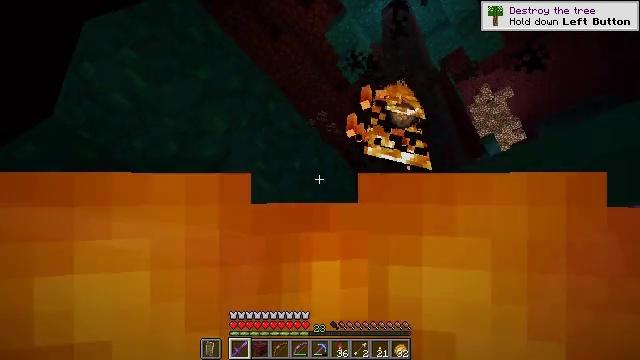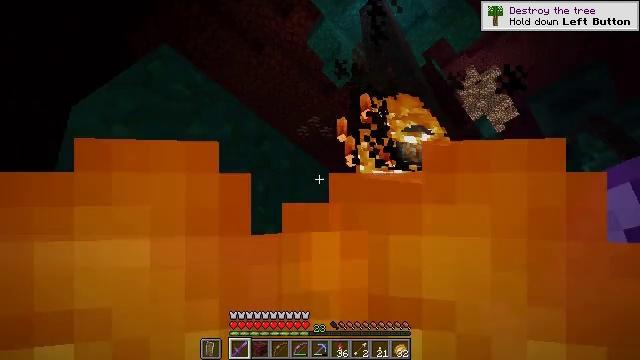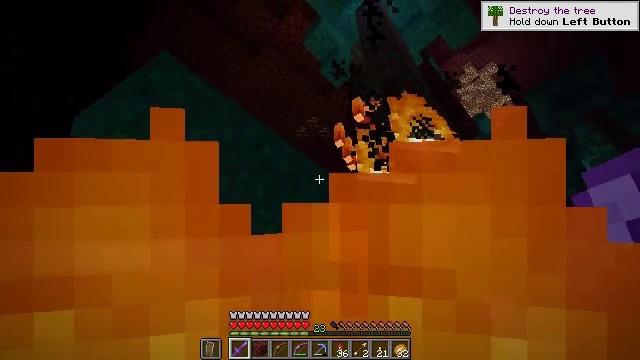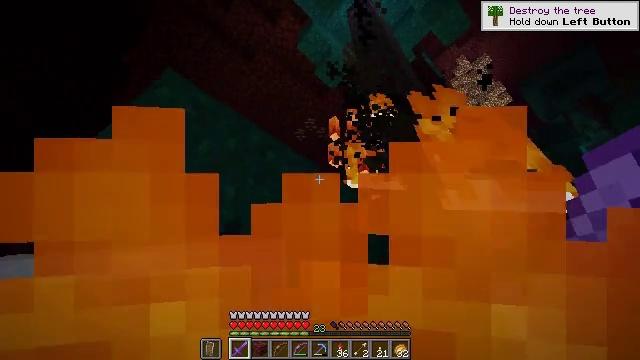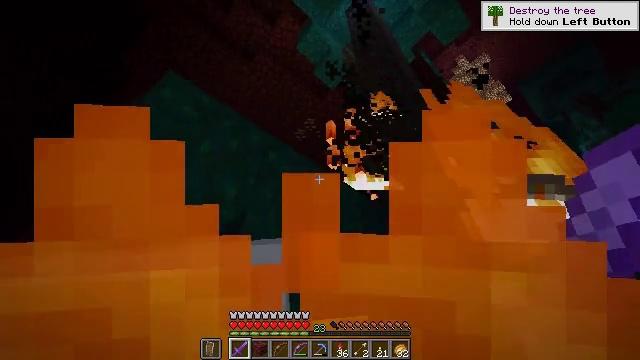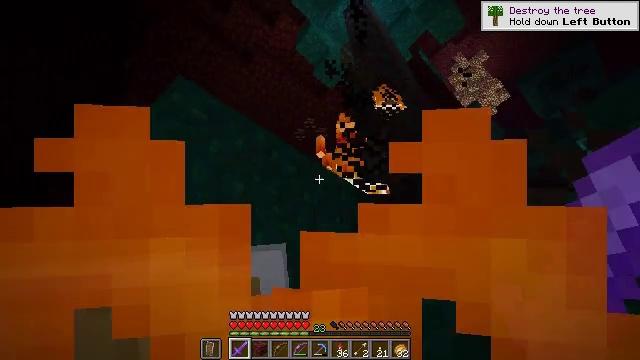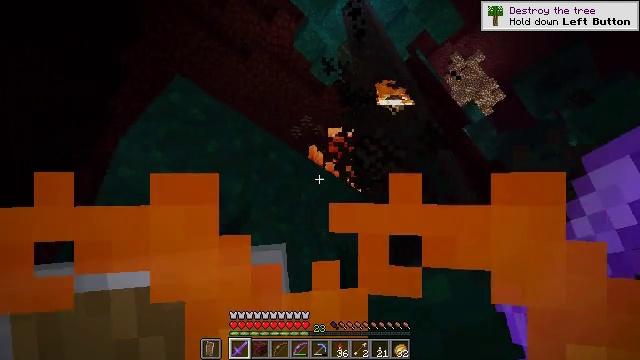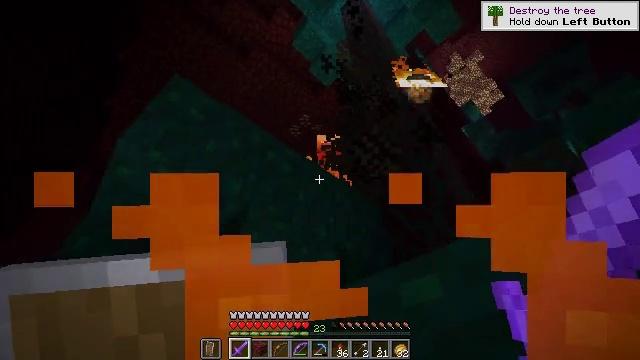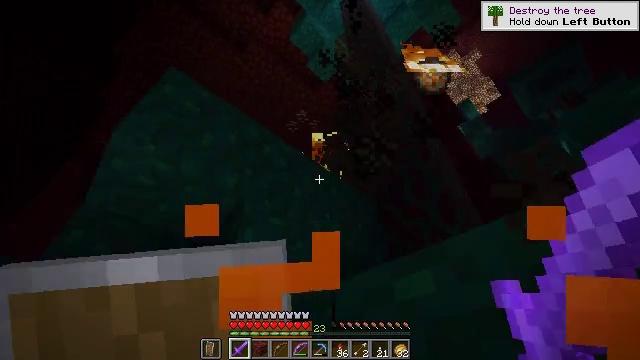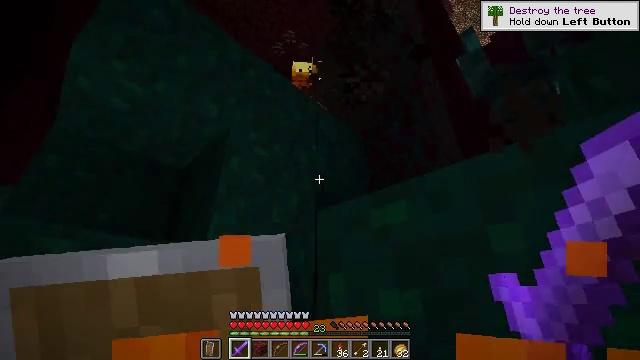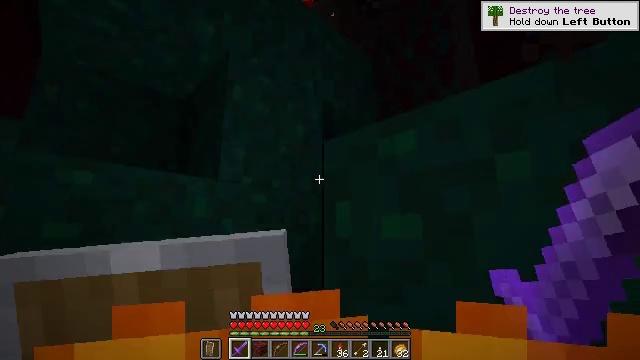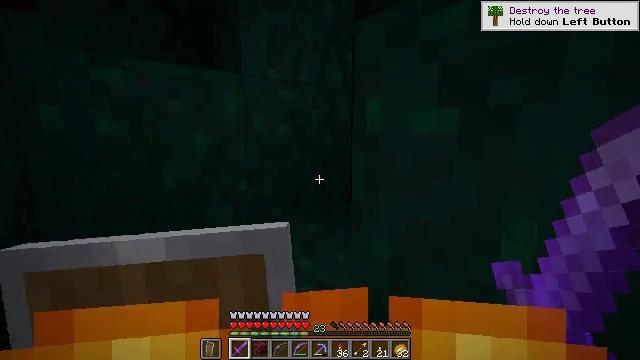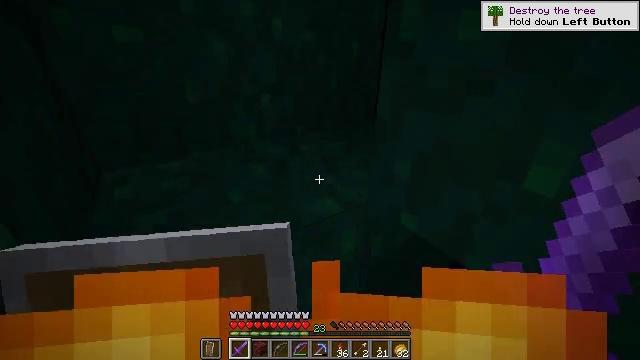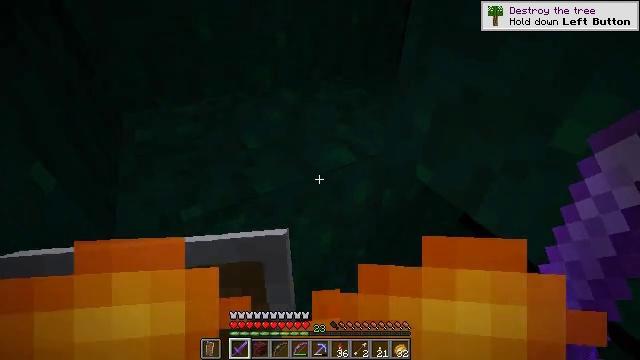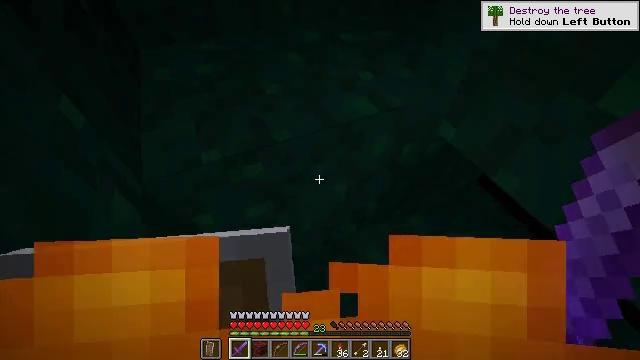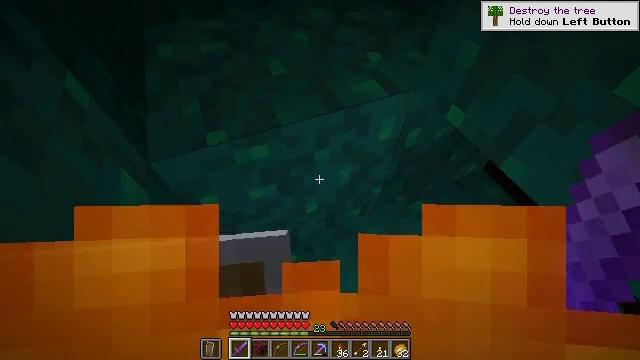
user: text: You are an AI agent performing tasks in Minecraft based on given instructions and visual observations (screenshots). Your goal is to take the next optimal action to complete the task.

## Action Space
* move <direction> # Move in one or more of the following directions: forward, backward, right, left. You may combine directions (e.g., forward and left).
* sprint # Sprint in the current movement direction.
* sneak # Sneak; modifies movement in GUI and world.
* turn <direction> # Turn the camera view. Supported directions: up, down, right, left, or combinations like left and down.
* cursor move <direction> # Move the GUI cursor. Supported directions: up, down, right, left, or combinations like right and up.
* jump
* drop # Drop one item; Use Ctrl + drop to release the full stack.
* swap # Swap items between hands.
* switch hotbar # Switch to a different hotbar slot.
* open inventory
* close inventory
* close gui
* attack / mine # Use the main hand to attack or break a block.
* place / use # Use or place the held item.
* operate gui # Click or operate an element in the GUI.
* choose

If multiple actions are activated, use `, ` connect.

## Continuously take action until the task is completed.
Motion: motion action
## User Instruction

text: Break the fire block.
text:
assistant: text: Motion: no_op
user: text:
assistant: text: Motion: no_op
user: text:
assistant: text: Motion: no_op
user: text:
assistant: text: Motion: no_op
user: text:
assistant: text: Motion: no_op
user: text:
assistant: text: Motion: turn right
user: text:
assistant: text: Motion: no_op
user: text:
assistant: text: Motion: turn right
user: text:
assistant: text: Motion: turn right and down
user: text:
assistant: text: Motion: turn left and down
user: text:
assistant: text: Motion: turn left and down
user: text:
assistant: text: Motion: turn left and down
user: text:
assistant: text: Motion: turn left and down
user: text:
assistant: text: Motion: turn left and down
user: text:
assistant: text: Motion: turn left and down
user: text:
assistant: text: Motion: turn left and down
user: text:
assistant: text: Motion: turn left and down
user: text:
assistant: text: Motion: no_op
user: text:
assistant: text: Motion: move forward, jump
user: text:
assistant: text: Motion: move forward, turn up, jump
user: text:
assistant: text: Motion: move forward, turn right and up, jump
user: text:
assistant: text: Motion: move forward, turn right and up, jump
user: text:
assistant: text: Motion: move forward, turn right and up, jump
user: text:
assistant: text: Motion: move forward, turn right and up, jump
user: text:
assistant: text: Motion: move forward, turn right and up
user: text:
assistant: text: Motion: move forward, turn right and up
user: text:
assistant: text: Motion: move forward, turn right and up
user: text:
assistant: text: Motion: move forward, turn right and up
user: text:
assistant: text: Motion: move forward, turn right and up
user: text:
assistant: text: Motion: move forward